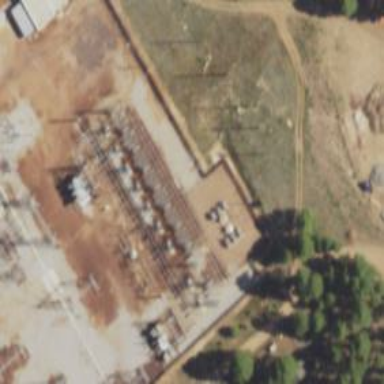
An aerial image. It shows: Switchgear related to power.